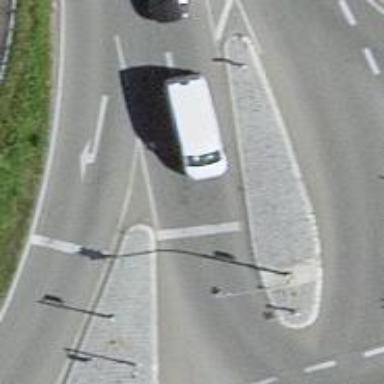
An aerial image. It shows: Road with traffic signals controlling the flow of traffic.